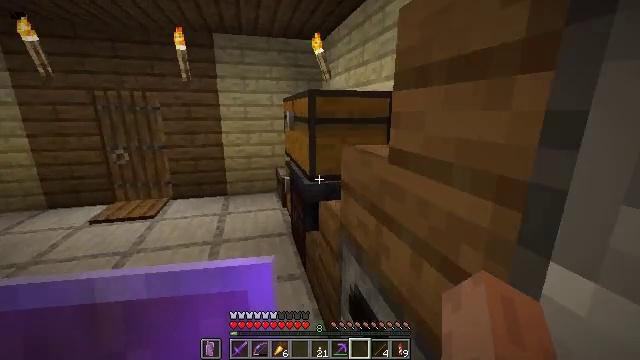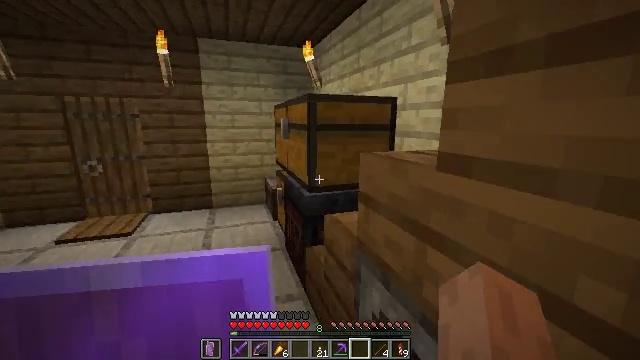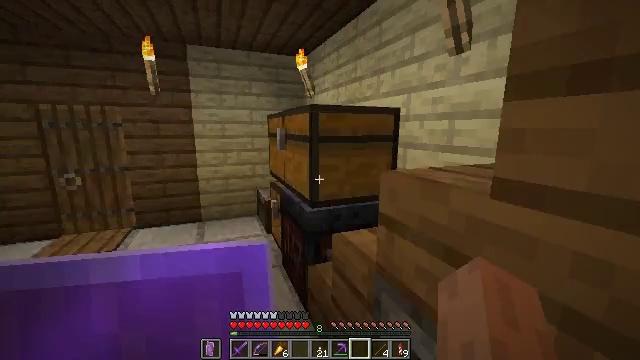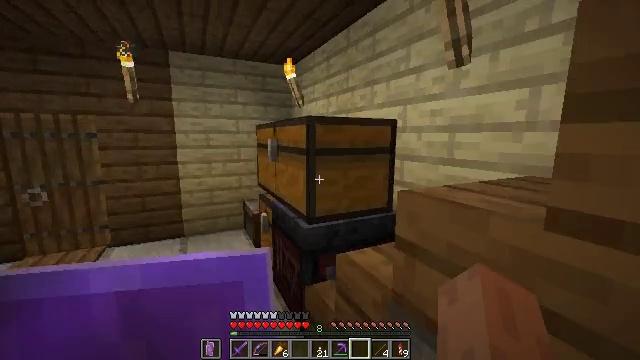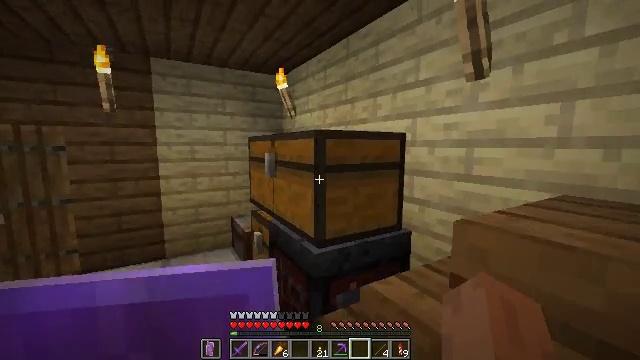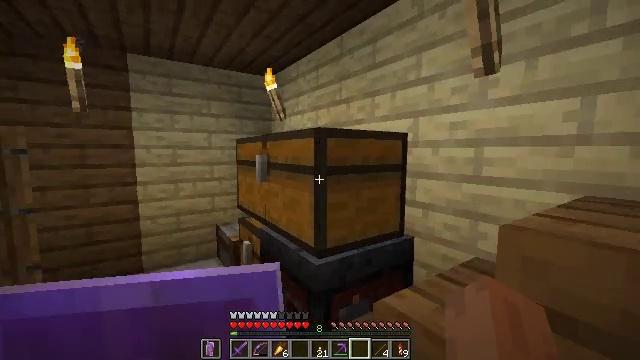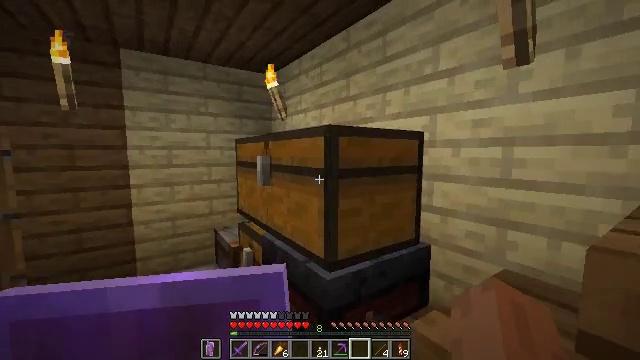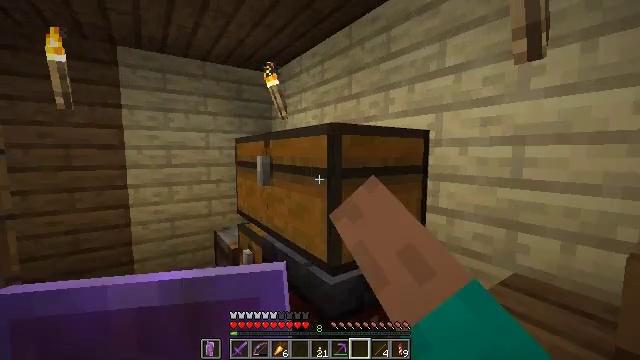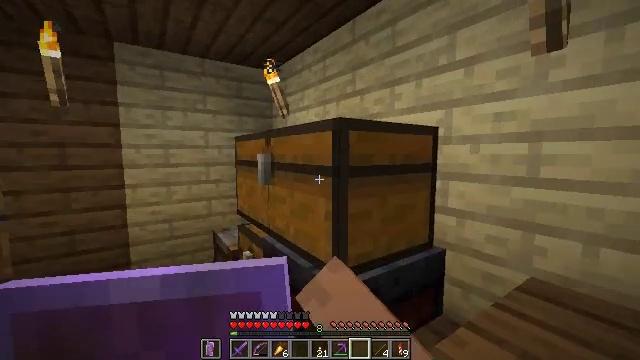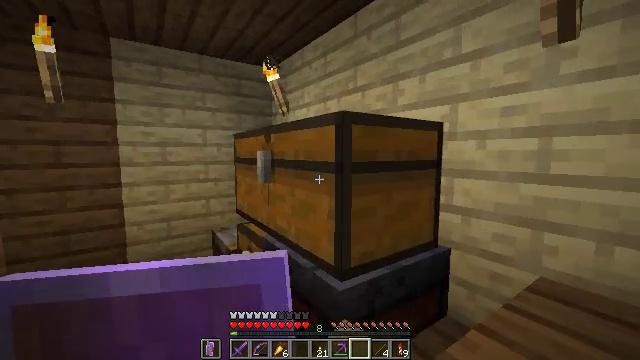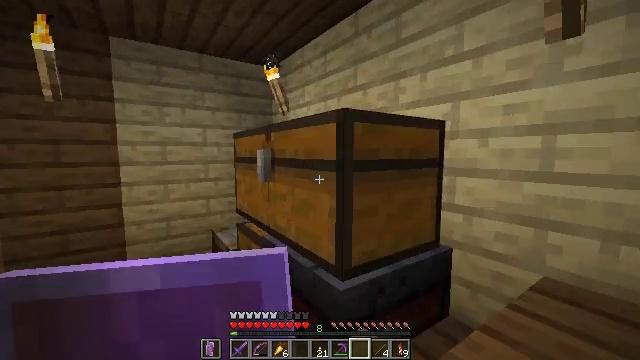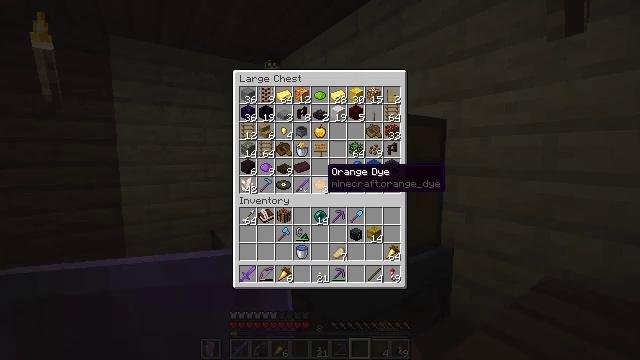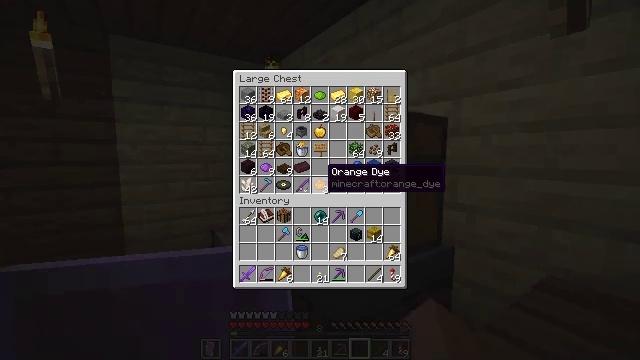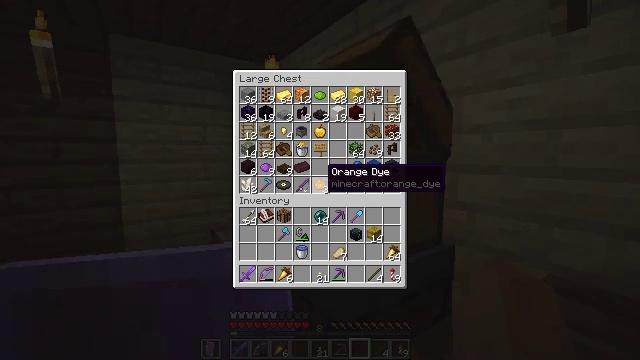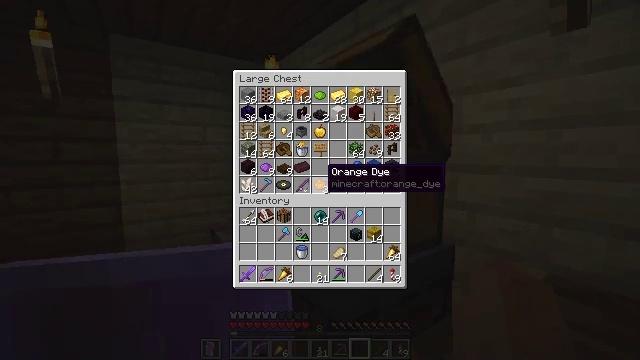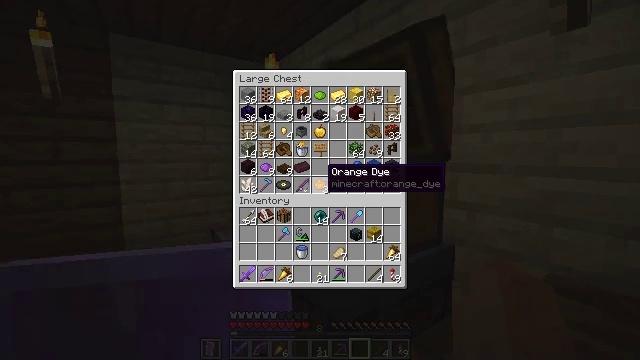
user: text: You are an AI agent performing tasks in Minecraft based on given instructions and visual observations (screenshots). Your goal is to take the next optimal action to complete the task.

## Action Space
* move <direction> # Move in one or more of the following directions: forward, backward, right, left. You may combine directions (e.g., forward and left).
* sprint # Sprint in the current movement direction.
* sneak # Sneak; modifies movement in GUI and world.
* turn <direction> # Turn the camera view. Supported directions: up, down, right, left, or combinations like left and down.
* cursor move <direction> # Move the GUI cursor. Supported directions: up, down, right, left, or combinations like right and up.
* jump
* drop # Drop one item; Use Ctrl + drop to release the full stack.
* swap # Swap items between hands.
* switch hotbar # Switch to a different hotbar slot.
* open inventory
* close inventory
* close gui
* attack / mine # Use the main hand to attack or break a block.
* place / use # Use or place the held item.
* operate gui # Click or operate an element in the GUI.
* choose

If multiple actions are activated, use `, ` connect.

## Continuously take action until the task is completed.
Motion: motion action
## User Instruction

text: Create a respawn anchor at the crafting station.
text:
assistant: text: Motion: move forward and move left, turn right and up
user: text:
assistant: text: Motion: move forward and move left, turn right and up
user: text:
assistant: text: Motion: move forward and move left, turn right and up
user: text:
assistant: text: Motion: move forward and move left, turn right and up
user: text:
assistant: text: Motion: move forward, turn right and up
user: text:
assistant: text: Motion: move forward, use / place
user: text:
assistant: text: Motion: use / place
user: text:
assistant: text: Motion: use / place
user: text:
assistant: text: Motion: no_op
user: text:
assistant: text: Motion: no_op
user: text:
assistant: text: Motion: open gui
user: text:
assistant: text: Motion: no_op
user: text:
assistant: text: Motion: no_op
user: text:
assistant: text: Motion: no_op
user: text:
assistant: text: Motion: no_op
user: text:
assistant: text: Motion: no_op
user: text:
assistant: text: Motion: no_op
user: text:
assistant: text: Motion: no_op
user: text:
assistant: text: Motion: no_op
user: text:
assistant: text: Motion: no_op
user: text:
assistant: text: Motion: no_op
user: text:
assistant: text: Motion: no_op
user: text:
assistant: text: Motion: no_op
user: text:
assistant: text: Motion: no_op
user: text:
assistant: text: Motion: no_op
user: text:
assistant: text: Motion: no_op
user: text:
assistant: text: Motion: no_op
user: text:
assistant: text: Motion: no_op
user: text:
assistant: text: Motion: no_op
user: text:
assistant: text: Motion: no_op